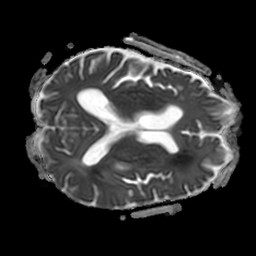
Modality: ADC
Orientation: axial
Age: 63
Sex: male
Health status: ill
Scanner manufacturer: philips
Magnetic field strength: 3 T
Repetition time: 3.8 s
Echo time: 0.09 s